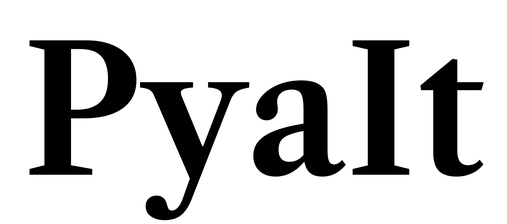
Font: LibreCaslonText_SemiBold